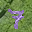
Label: 7